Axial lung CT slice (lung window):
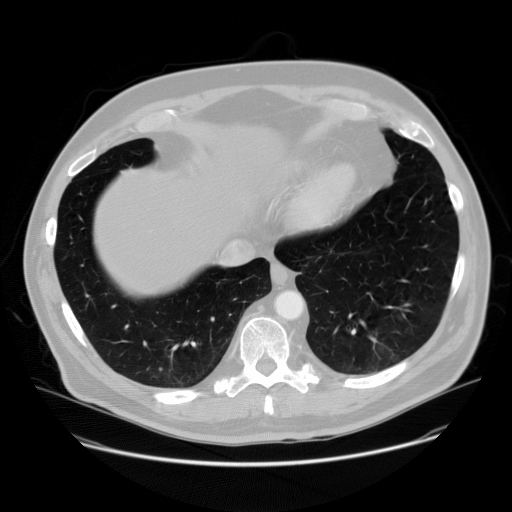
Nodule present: no